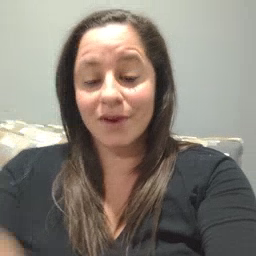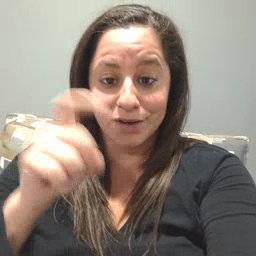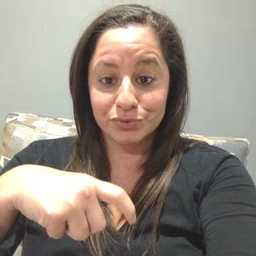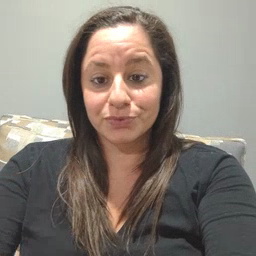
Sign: haveto